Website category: university
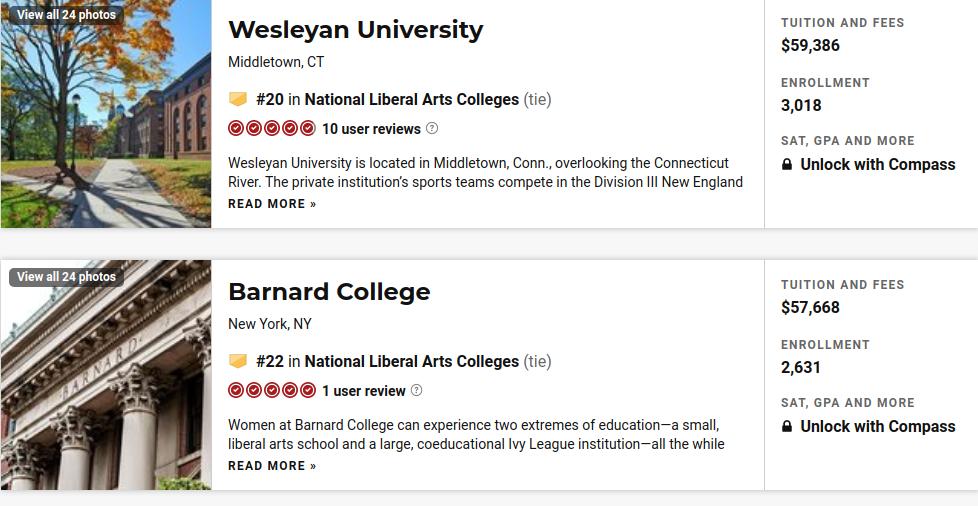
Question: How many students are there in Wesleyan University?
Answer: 3,018

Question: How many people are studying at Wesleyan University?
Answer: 3,018

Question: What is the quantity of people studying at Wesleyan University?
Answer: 3,018

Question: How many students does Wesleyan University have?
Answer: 3,018

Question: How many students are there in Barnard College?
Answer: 2,631

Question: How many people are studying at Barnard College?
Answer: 2,631

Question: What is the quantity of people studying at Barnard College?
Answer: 2,631

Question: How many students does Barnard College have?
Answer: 2,631

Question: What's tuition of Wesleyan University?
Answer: $59,386

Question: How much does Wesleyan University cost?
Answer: $59,386

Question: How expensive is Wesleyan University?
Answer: $59,386

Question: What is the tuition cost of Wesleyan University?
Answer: $59,386

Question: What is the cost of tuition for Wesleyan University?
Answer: $59,386

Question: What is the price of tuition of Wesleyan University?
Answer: $59,386

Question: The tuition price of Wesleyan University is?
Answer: $59,386

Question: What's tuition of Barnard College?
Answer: $57,668

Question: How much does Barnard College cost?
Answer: $57,668

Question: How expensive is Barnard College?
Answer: $57,668

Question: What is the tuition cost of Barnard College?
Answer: $57,668

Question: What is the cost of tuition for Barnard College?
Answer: $57,668

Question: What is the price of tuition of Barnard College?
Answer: $57,668

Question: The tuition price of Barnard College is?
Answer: $57,668

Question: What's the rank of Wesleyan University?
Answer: #20

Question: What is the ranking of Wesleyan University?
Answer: #20

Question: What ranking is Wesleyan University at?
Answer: #20

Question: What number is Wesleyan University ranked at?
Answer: #20

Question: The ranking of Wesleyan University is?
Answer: #20

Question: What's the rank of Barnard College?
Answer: #22

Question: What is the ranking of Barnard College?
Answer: #22

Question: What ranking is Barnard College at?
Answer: #22

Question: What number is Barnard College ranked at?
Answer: #22

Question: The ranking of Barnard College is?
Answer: #22

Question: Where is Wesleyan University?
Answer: Middletown, CT

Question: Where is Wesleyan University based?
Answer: Middletown, CT

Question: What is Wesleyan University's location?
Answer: Middletown, CT

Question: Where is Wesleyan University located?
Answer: Middletown, CT

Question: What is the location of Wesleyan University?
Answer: Middletown, CT

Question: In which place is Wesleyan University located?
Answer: Middletown, CT

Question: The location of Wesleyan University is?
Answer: Middletown, CT

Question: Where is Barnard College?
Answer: New York, NY

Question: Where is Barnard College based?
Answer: New York, NY

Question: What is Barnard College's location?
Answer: New York, NY

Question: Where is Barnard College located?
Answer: New York, NY

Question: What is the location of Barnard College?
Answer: New York, NY

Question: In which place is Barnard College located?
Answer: New York, NY

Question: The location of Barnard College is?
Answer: New York, NY

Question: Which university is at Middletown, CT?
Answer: Wesleyan University

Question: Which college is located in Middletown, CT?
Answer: Wesleyan University

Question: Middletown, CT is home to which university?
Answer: Wesleyan University

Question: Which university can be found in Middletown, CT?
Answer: Wesleyan University

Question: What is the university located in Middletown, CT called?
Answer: Wesleyan University

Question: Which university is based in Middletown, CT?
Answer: Wesleyan University

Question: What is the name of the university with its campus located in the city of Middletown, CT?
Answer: Wesleyan University

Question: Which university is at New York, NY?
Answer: Barnard College

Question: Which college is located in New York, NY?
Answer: Barnard College

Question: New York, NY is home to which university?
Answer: Barnard College

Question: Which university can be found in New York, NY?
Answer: Barnard College

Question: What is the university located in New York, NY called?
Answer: Barnard College

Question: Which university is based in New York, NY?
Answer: Barnard College

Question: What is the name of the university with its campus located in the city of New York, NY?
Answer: Barnard College

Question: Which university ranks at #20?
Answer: Wesleyan University

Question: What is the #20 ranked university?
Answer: Wesleyan University

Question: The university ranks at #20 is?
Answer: Wesleyan University

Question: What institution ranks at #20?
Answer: Wesleyan University